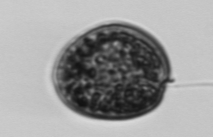
Label: Prorocentrum